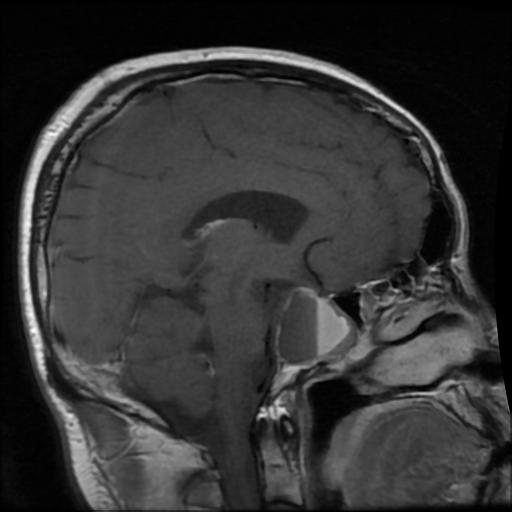
Label: pituitary